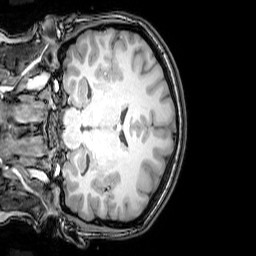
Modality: T1w
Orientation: coronal
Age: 22
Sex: female
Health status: healthy
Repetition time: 0.081 s
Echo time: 0.037 s